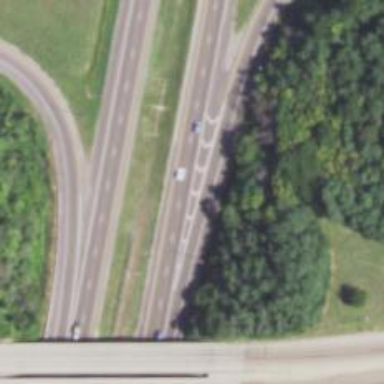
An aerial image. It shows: Road marking featuring gore chevron.